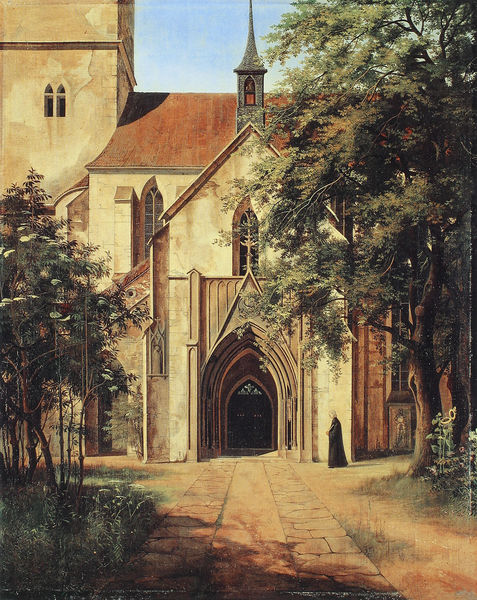
Titel: Eingang einer gotischen Kirche (Das Portal einer gotischen Kirche)
Künstler: Ernst Ferdinand Oehme
Institution: Kopenhagen, Thorvaldsen Museum
Schlagwörter: blau, himmel, schatten, bäume, grün, ocker, licht, schwarz, tür, dach, rot, weg, malerei, stein, gitter, kirche, realismus, gotik, turm, pflaster, giebel, pilaster, eingang, kloster, türmchen, beten, mönch, caspar david friedrich, fesnter